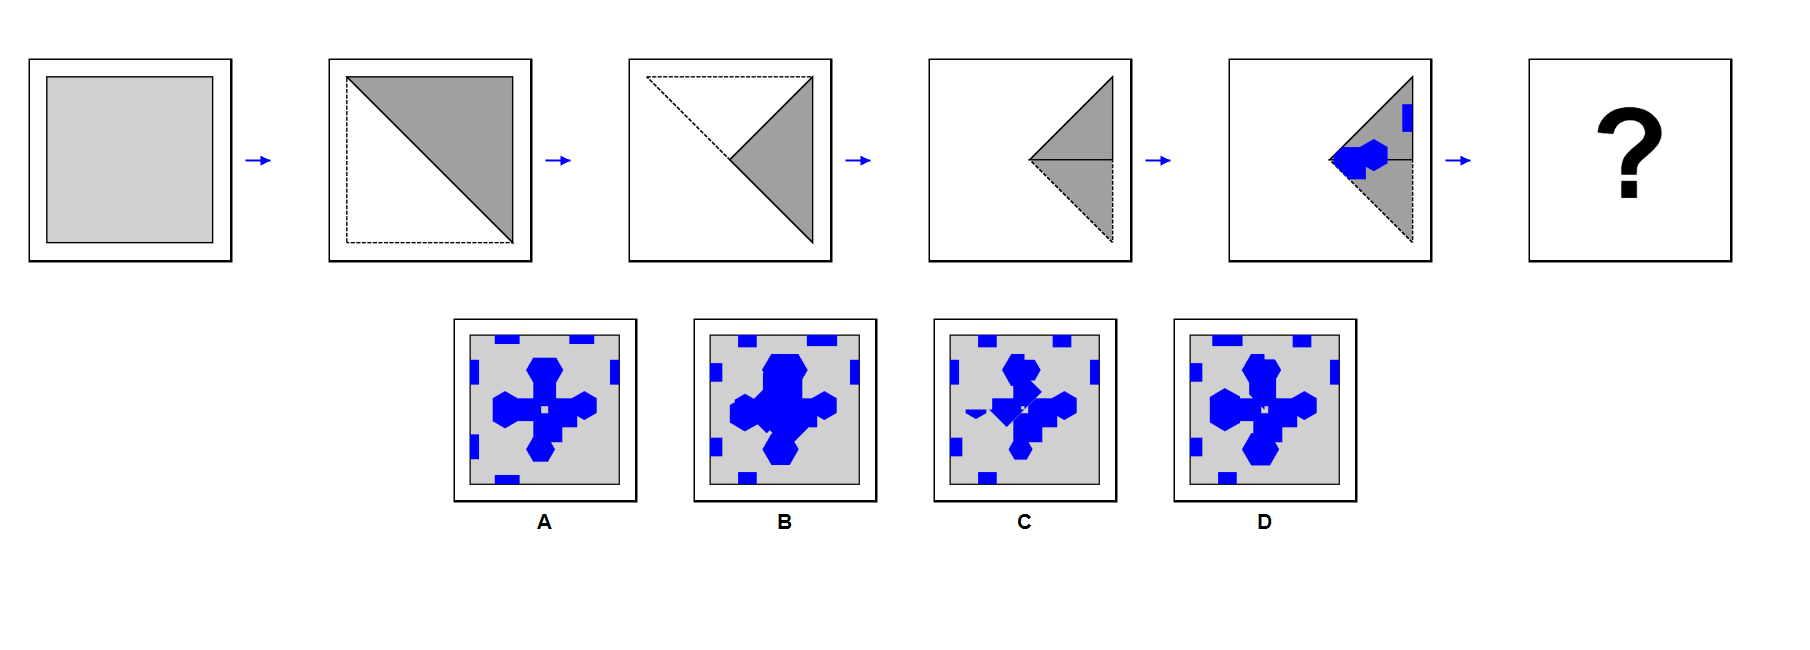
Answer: A